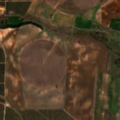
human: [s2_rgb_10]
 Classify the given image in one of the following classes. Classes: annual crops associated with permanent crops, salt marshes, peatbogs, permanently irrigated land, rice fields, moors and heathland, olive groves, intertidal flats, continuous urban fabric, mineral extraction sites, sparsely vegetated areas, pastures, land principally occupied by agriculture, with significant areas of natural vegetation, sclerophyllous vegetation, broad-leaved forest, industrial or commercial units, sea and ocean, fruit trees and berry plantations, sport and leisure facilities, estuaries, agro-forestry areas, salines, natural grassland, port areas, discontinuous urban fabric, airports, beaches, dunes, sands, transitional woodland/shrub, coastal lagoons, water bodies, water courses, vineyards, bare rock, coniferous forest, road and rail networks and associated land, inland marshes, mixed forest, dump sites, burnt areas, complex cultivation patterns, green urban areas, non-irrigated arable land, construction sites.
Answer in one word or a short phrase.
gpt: non-irrigated arable land, permanently irrigated land, olive groves, annual crops associated with permanent crops